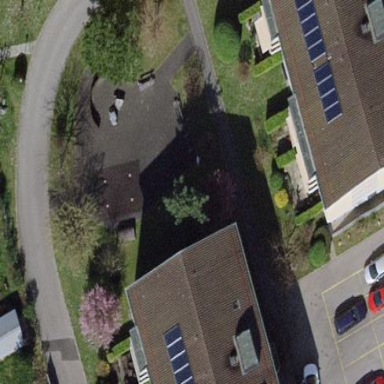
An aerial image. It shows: Simple house.